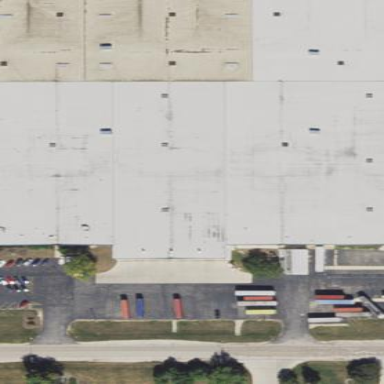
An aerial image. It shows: Warehouse building.